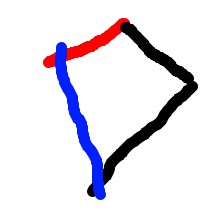
Shape: kite